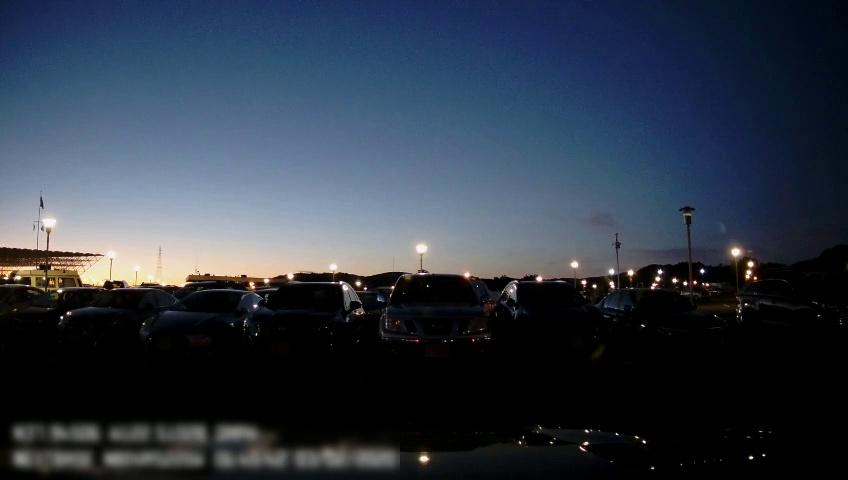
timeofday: Night
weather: Other
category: Drivable Space
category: Vehicles | SUV
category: Vehicles | Car
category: Vehicles | SUV
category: Vehicles | Truck
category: Vehicles | SUV
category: Vehicles | Car
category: Vehicles | Car
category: Vehicles | Car
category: Vehicles | Car
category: Vehicles | Other LV
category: Vehicles | SUV